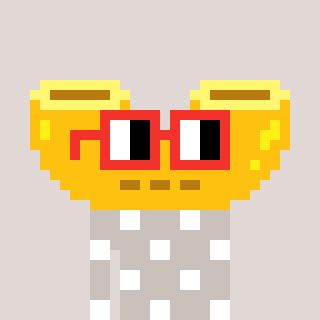
a pixel art character with square red glasses, a macaroni-shaped head and a foggrey-colored body on a warm background